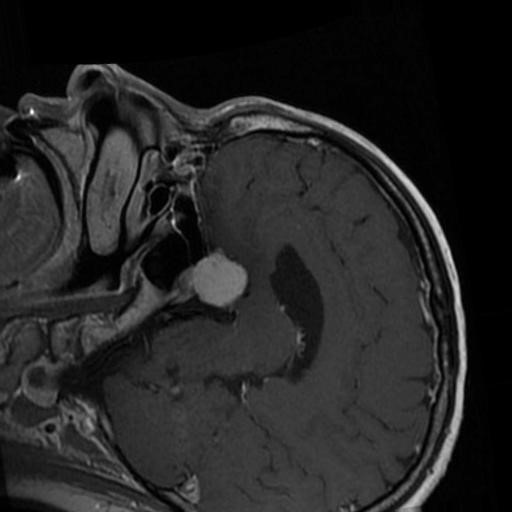
Label: brain_menin